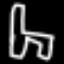
Label: chair